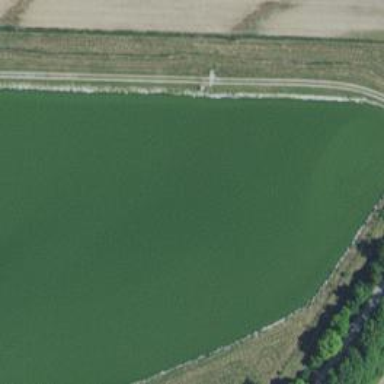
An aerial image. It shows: Lake with natural water.